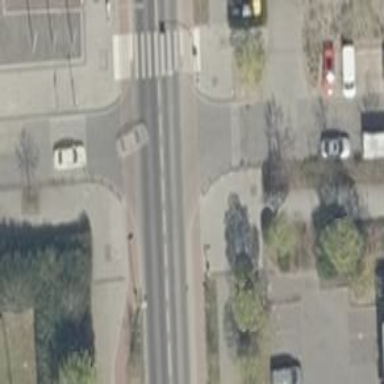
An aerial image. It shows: Road with "give way" sign.